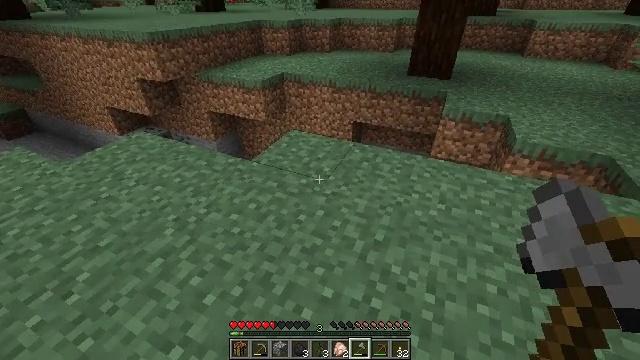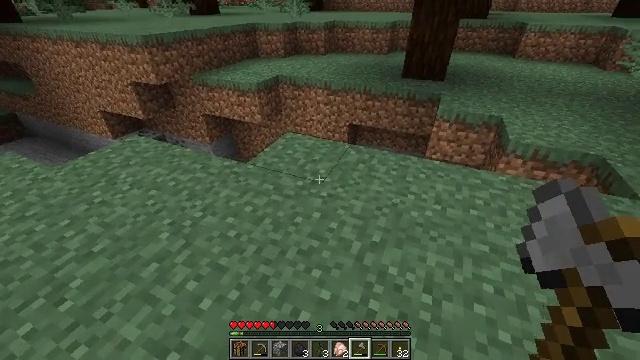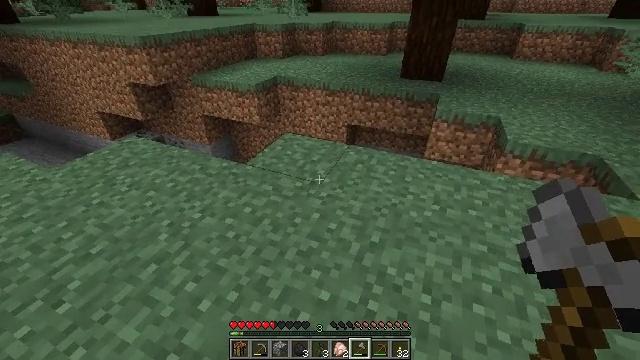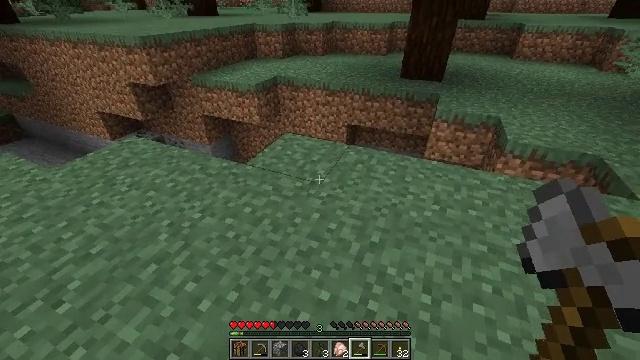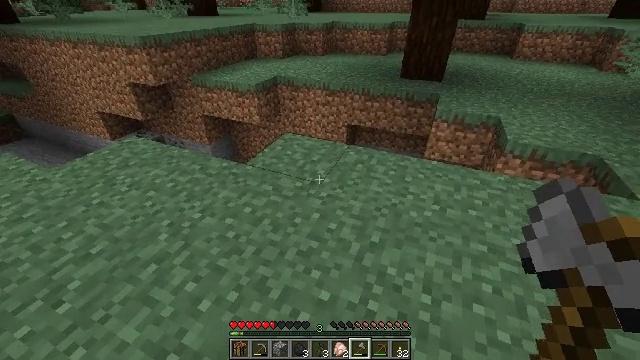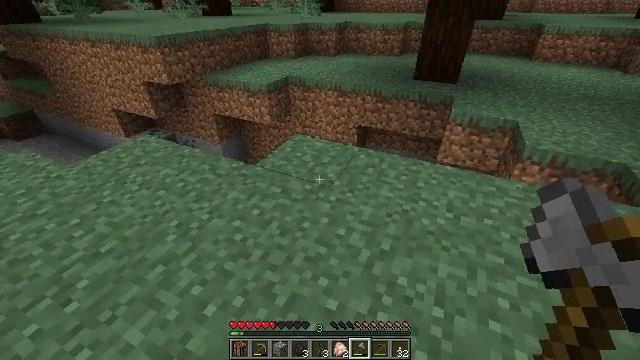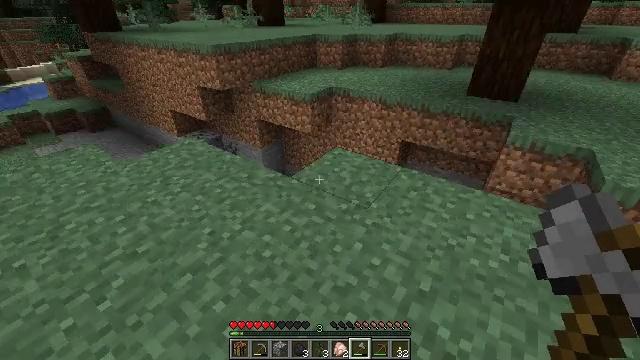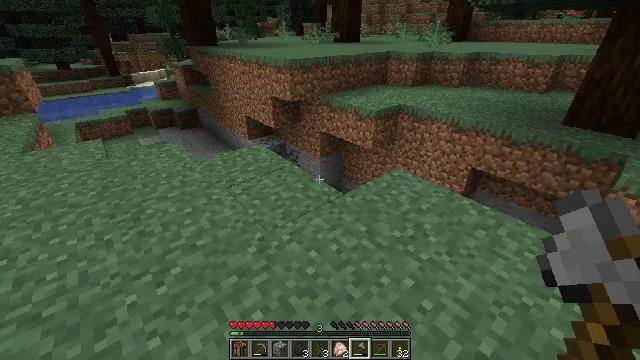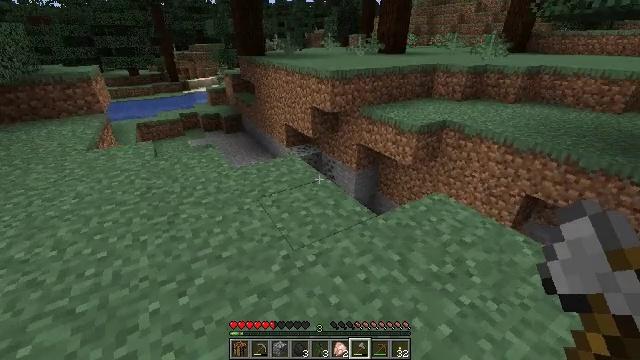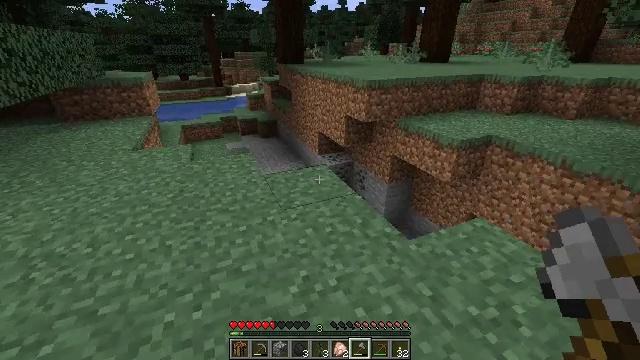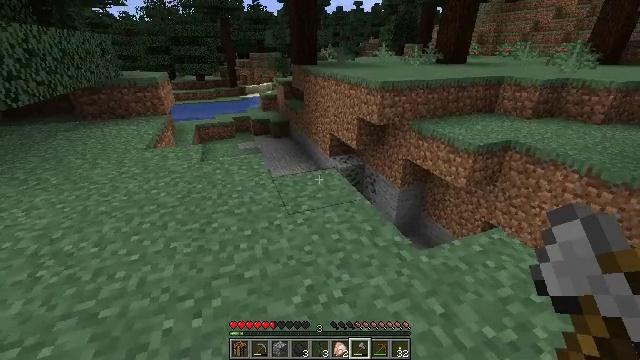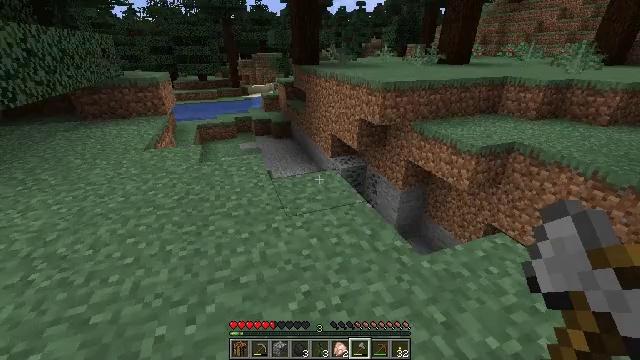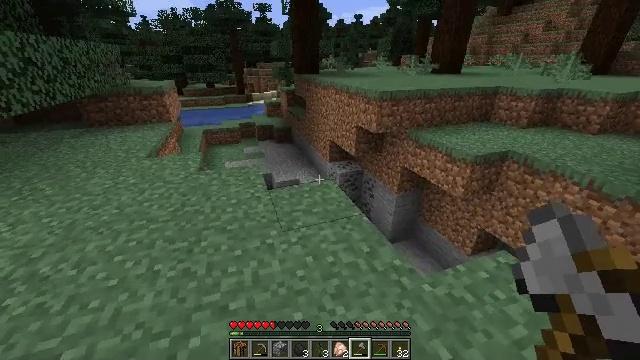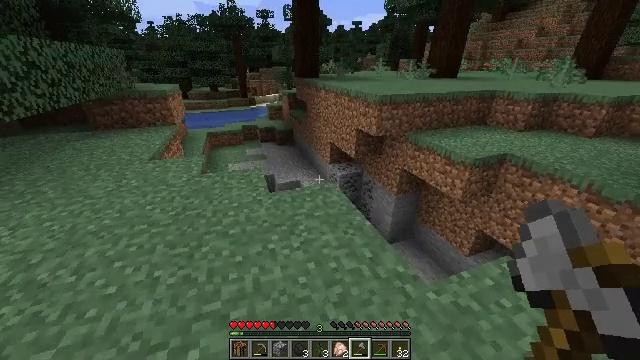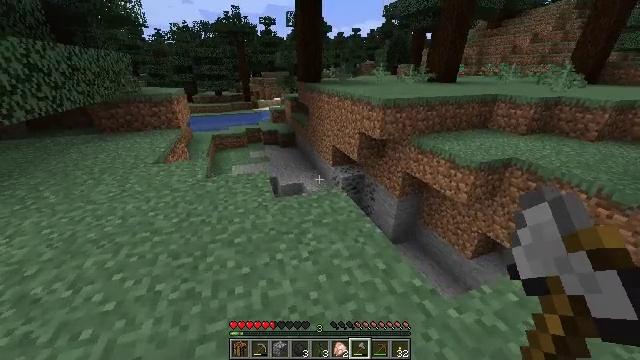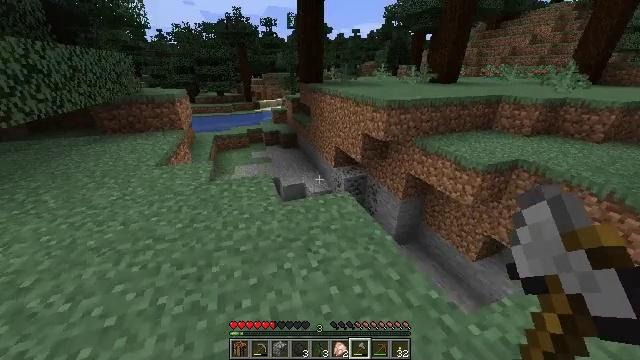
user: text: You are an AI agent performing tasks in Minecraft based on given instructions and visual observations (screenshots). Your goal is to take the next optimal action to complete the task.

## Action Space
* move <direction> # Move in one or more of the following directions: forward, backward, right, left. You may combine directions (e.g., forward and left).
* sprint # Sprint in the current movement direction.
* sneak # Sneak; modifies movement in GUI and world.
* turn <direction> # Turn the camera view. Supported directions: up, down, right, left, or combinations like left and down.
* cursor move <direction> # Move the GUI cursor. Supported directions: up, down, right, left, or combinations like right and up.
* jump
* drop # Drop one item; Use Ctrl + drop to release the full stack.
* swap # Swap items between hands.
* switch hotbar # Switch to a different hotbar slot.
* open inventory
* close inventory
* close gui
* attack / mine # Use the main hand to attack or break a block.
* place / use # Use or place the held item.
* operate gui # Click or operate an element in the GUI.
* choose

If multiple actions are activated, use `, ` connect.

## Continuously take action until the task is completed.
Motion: motion action
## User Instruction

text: Mine the sweet berry bush.
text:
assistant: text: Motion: turn right
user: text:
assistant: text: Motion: no_op
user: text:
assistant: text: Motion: no_op
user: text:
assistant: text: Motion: no_op
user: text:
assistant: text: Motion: move forward, turn left
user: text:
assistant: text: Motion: move forward, turn left and up
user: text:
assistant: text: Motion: move forward, turn left and up
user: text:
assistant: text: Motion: move forward, turn left and up
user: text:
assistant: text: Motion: turn left and up
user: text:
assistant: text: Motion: turn left
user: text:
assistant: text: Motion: move forward
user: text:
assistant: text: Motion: move forward
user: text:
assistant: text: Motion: move forward and move left
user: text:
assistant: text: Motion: move forward and move left
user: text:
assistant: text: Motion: move forward and move left
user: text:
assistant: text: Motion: move forward and move left
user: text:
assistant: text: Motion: move forward and move left
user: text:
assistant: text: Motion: move forward and move left
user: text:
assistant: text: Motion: no_op
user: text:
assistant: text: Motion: move left, turn right and down
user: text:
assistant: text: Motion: move left, turn right
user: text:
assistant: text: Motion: move left, turn right and down
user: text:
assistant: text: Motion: move back and move left, turn right
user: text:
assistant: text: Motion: move back and move left, turn right
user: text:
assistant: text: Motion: move back and move left, turn right
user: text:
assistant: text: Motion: move back, turn right
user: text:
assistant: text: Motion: move back
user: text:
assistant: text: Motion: move back
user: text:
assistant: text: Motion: move back
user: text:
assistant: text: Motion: move back